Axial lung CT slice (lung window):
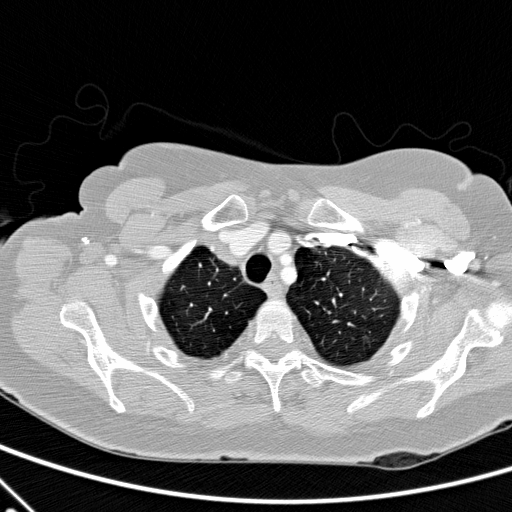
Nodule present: no